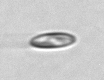
Label: pennate